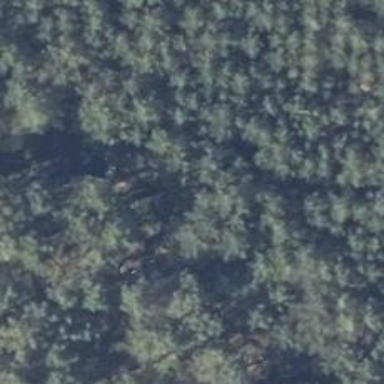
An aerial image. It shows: Forest track with grade5 tracktype. The surface is forest terrain.